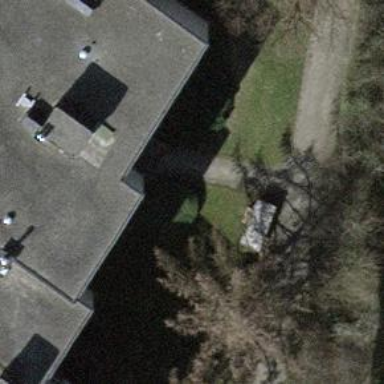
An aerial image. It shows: Flat roofed building.